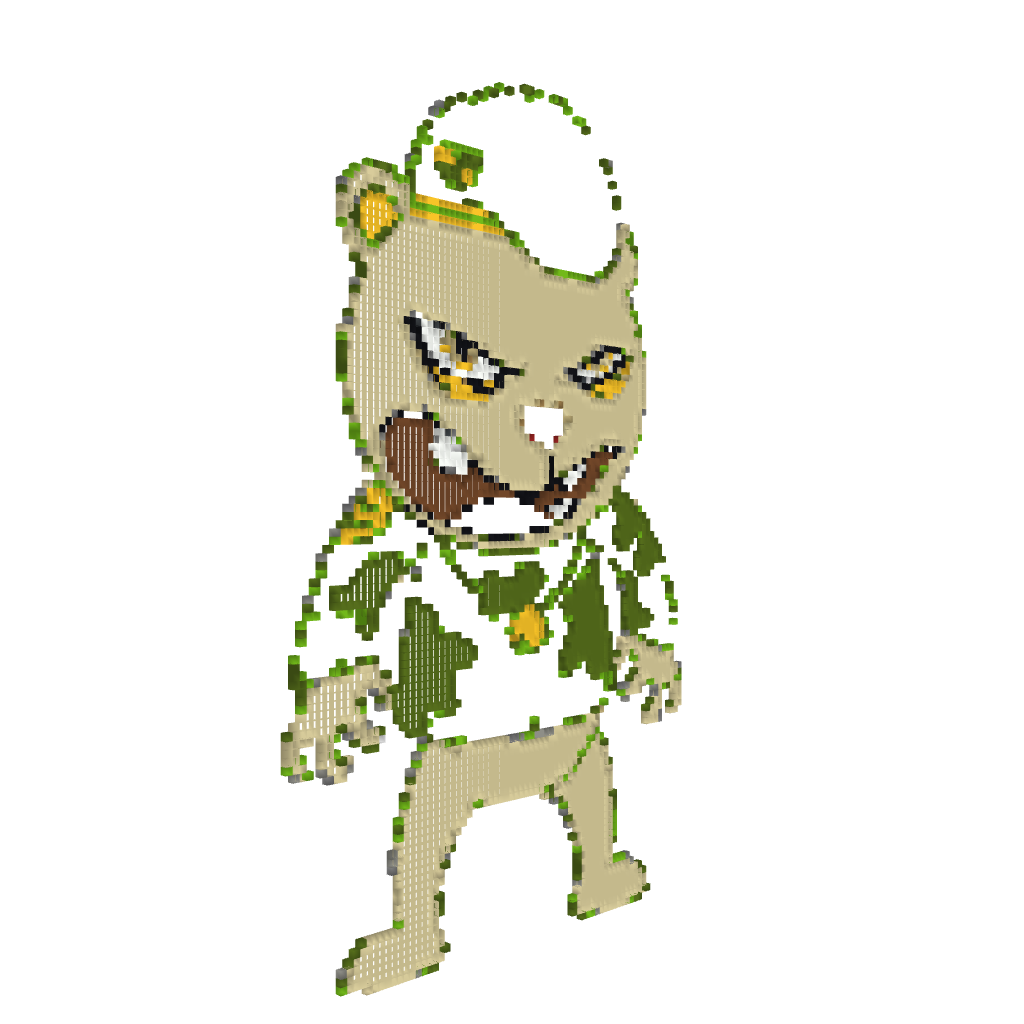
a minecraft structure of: Happy tree friends [flippy]